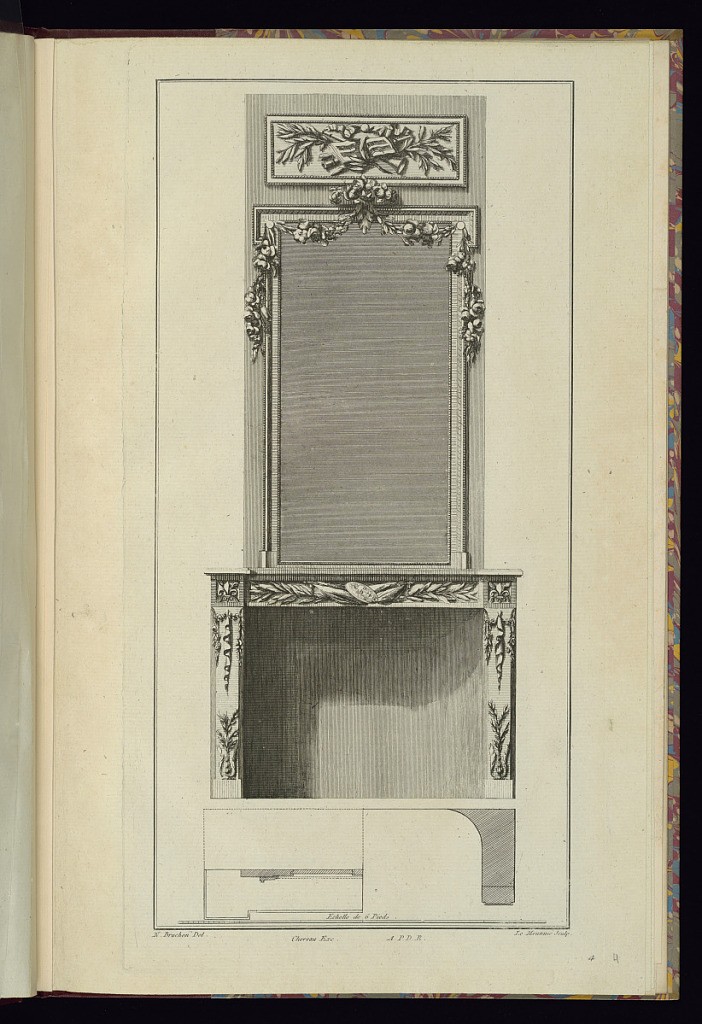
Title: Chimneypiece Design
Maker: N. Bruchon, French, active 18th century
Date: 1775–87
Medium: Etching and engraving on laid paper
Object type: Print
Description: Design for a chimneypiece with an overmantel mirror and panel with neoclassical ornament. The mantel features drapery, floral festoons, leaves, a central trophy with a shield and flags, and fleur-de-lys. The overmantel mirror is framed with a bead course and topped with a festoon of flowers. Above a rectangular panel with a musical trophy (sheet music, and horns) surrounded by foliate branches and a ribbon, framed with two bead courses. Below, two plan details of the chimneypiece, with a scale below. The plate is signed and numbered.